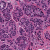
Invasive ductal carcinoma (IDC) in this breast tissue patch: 1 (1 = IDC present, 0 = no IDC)